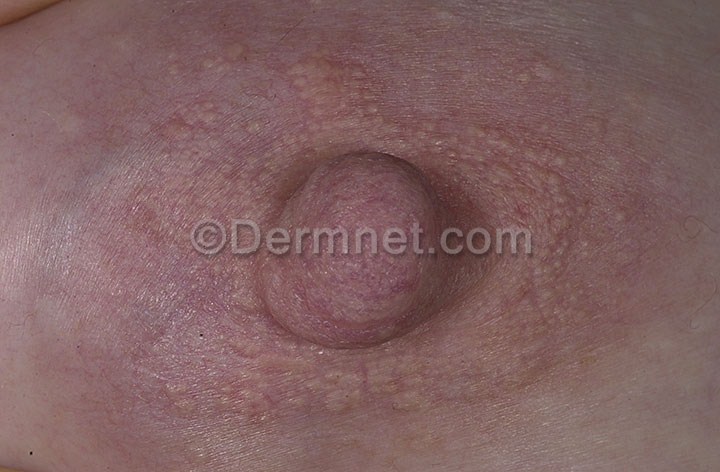
Disease: Seborrheic Keratoses and other Benign Tumors